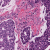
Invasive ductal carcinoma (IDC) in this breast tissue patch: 1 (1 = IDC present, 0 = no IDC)